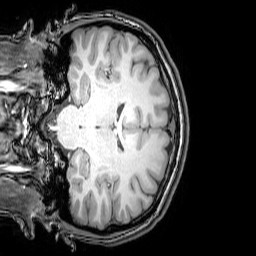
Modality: T1w
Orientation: coronal
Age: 23
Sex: female
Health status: healthy
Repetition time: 0.081 s
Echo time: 0.037 s